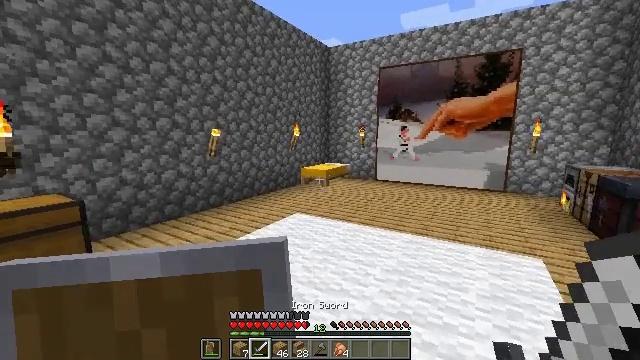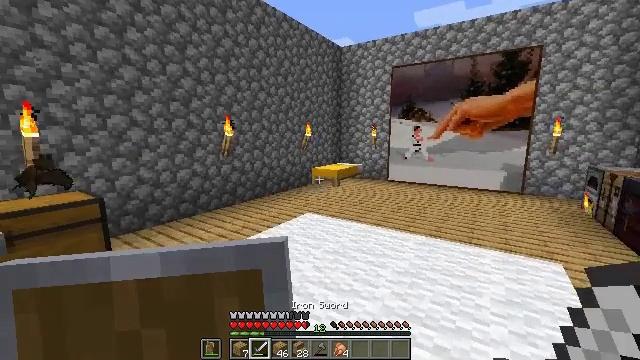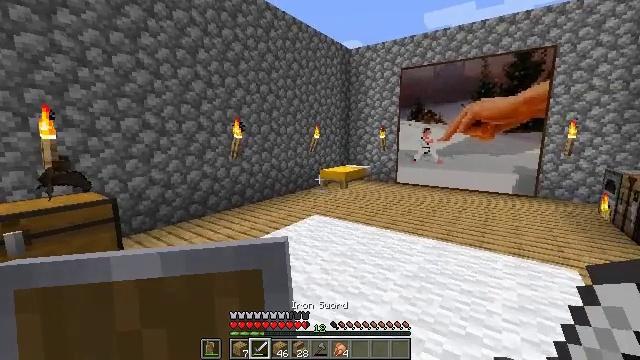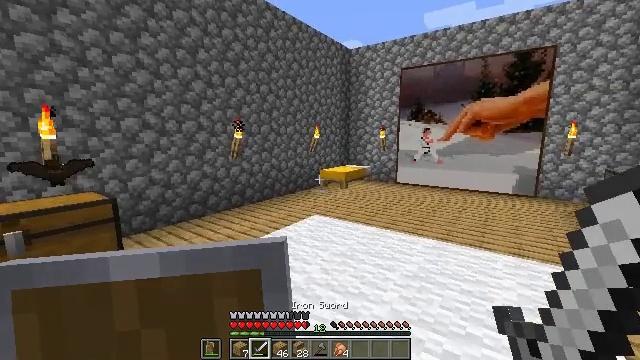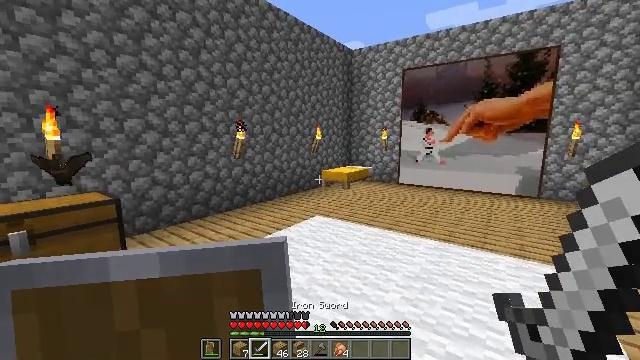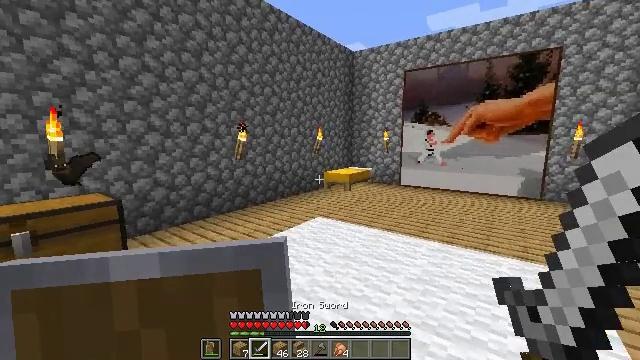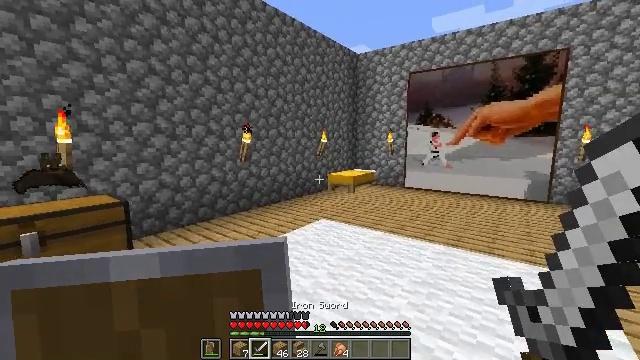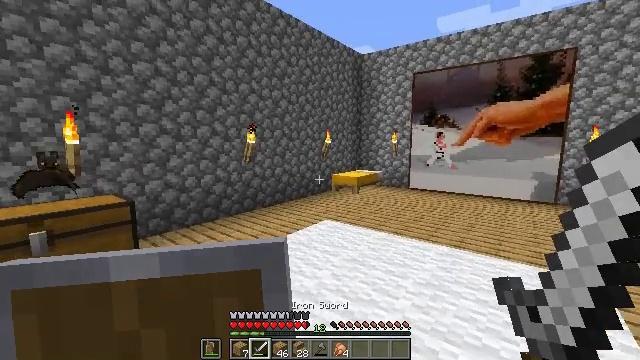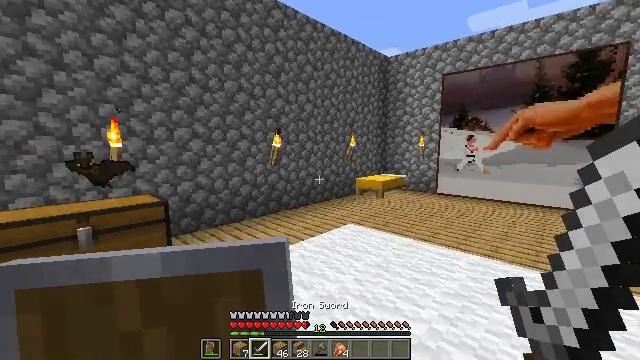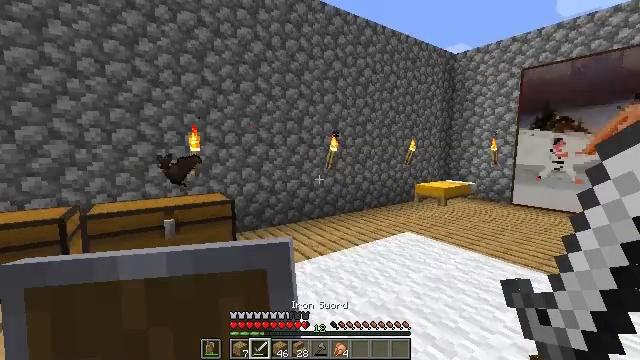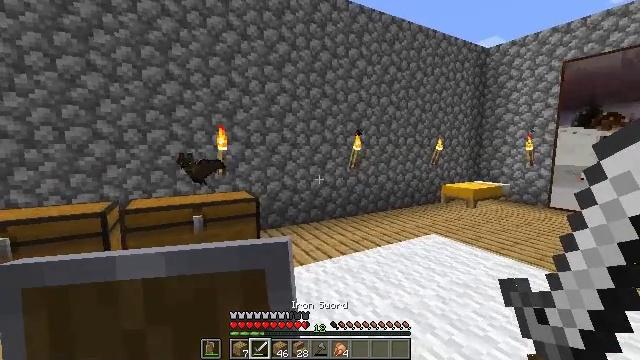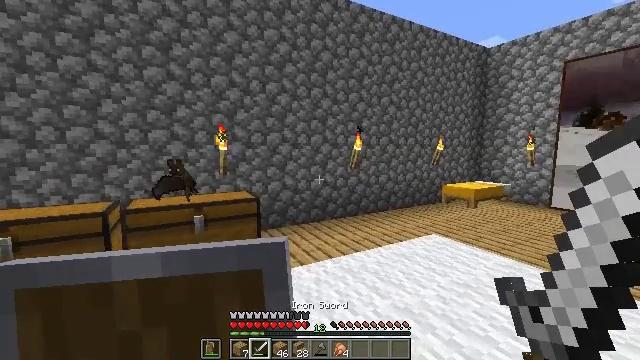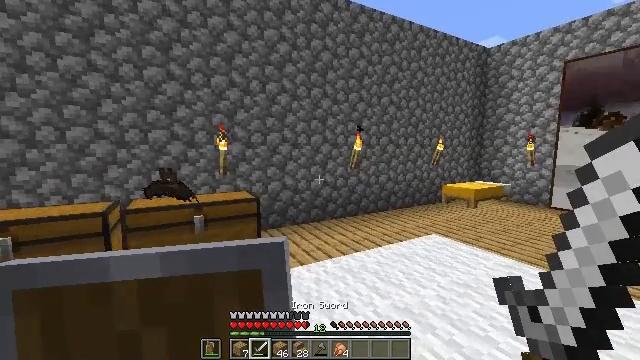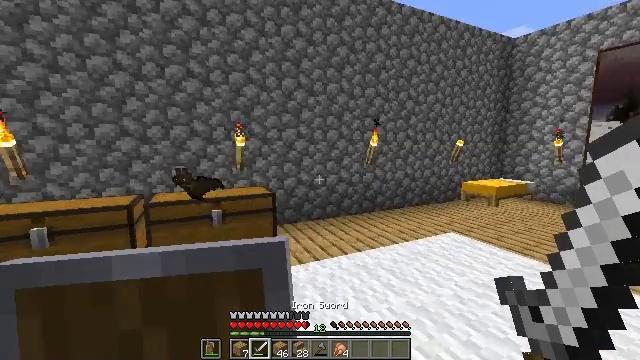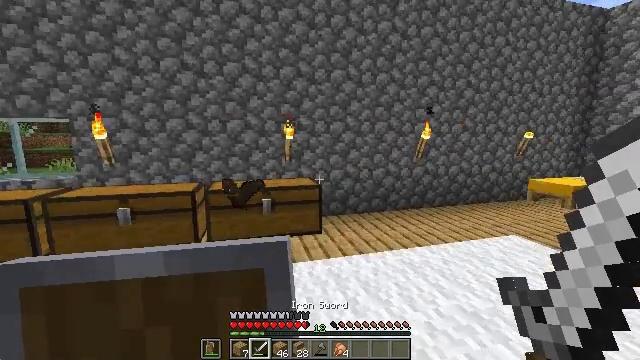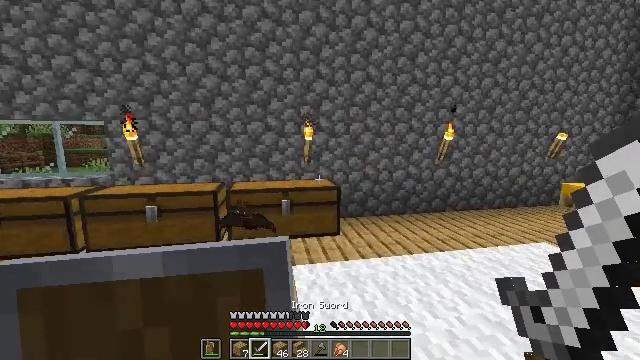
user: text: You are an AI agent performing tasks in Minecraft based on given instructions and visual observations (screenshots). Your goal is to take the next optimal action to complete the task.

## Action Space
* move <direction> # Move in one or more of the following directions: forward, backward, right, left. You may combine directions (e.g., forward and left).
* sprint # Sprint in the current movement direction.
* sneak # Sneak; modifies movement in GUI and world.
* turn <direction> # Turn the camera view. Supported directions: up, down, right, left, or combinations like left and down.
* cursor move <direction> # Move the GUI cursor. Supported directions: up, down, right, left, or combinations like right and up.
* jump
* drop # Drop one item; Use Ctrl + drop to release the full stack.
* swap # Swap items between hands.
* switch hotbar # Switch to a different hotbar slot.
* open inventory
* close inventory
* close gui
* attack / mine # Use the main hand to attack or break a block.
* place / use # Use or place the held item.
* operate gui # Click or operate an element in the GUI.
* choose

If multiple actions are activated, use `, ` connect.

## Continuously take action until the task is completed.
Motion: motion action
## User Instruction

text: Hunt a bat.
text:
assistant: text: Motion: turn left
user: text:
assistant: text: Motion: turn left
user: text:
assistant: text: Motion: no_op
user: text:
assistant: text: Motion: no_op
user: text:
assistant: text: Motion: no_op
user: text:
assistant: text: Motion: no_op
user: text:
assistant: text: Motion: no_op
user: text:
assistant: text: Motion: turn left
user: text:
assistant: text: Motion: turn left
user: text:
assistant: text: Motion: turn left
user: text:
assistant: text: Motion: no_op
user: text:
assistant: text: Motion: no_op
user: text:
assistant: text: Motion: turn left
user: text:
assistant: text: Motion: turn left and down
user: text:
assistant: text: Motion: turn left
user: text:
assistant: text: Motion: no_op
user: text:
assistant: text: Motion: turn left
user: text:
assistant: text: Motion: turn left
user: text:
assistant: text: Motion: turn left
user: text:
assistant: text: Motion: turn left
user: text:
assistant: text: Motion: no_op
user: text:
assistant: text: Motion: turn down
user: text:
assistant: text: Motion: turn left and down
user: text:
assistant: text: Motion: turn left and down
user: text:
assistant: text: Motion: turn left and down
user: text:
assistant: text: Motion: attack / mine
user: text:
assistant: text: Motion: turn right and down, attack / mine
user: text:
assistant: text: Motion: turn right and down, attack / mine
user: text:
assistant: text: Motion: turn right, attack / mine
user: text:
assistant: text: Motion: turn right